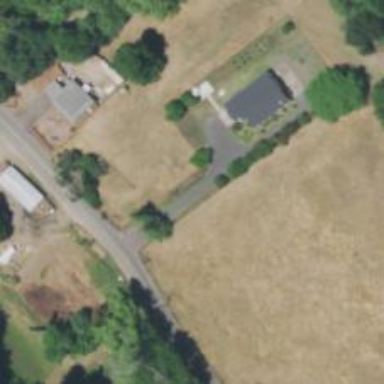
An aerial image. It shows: Driveway.